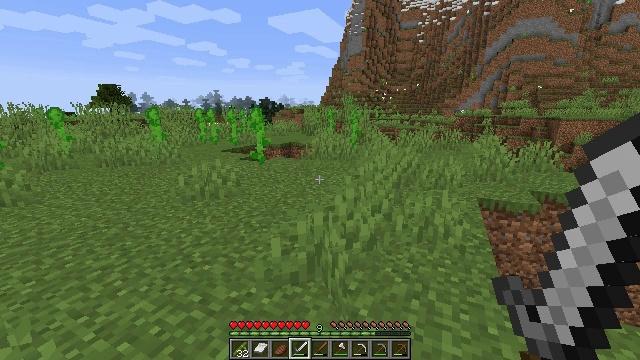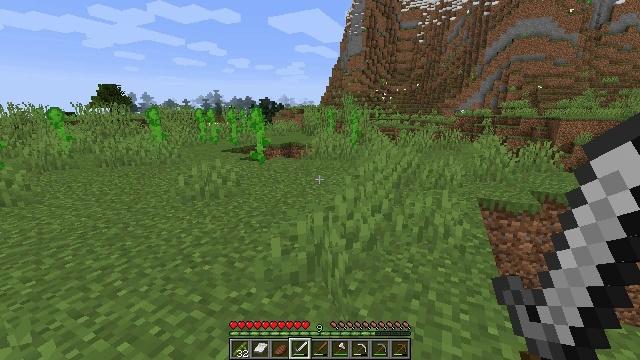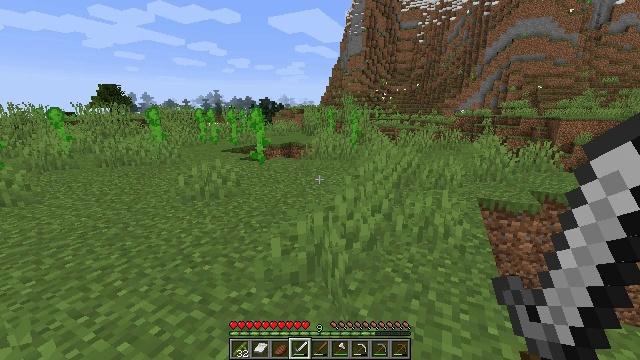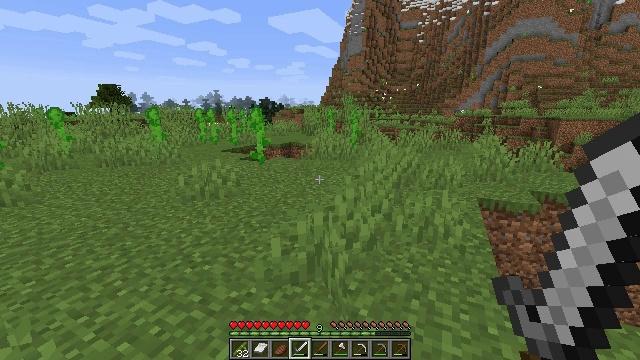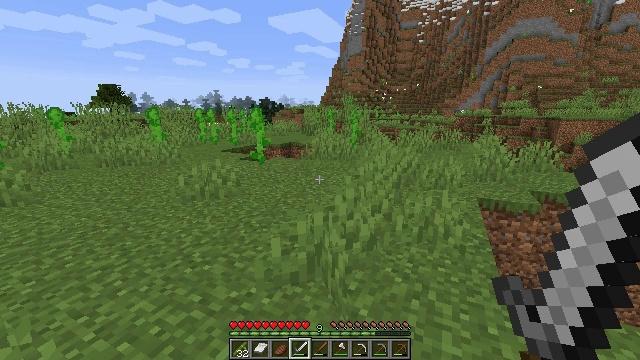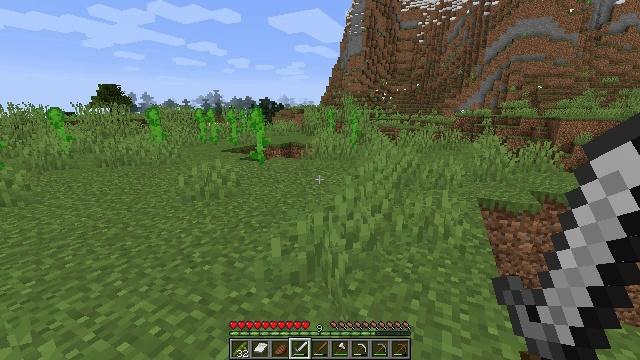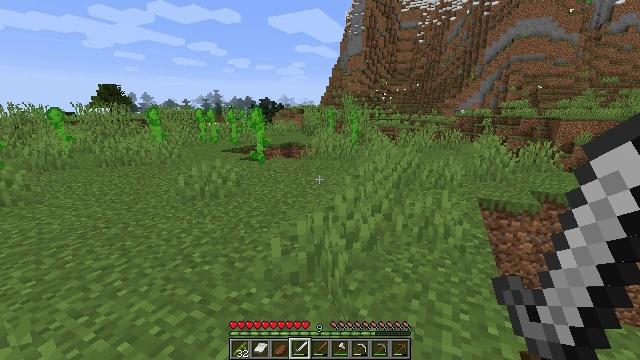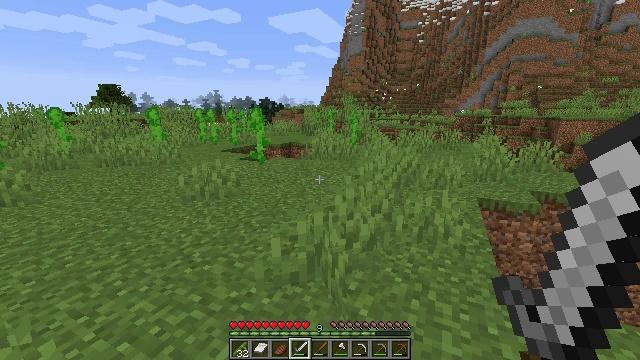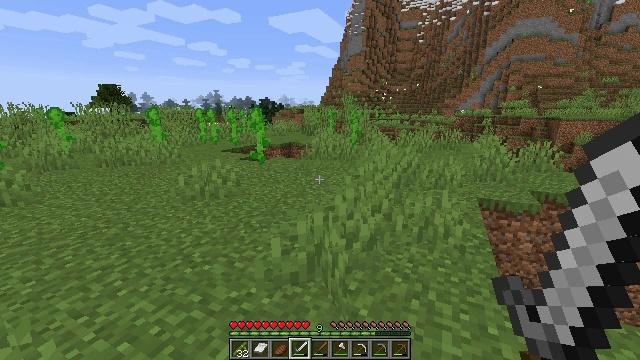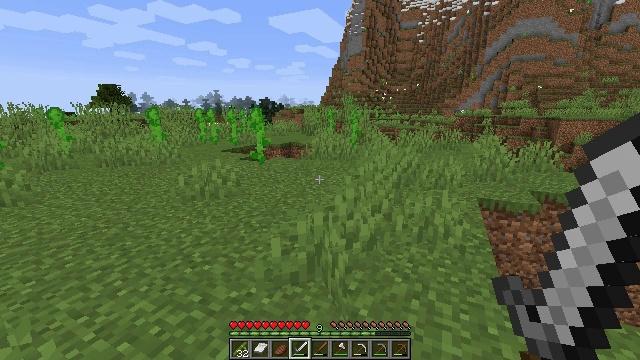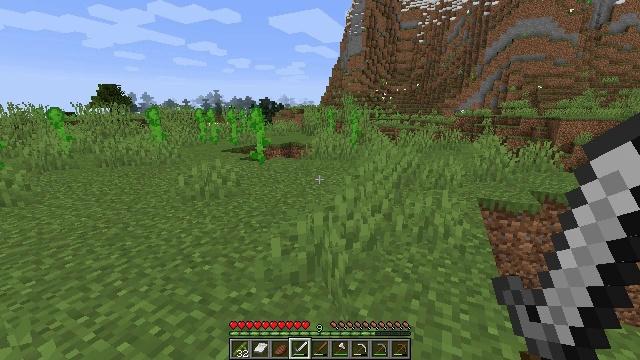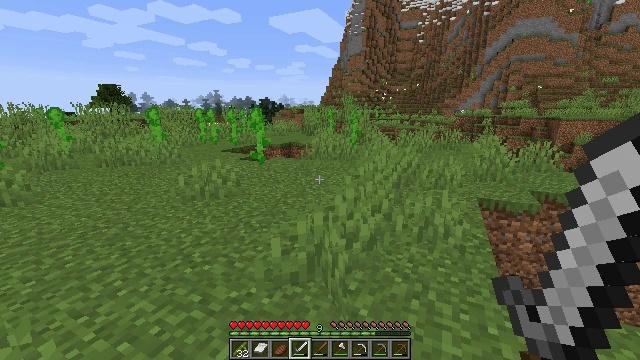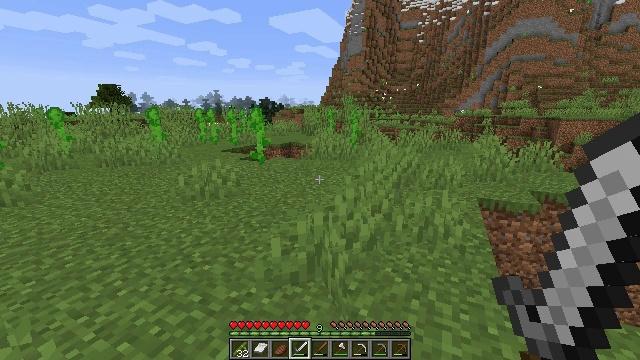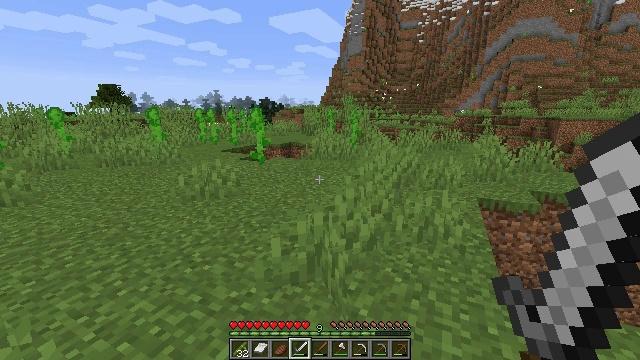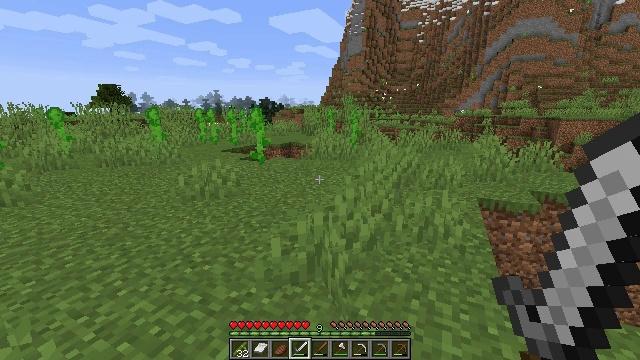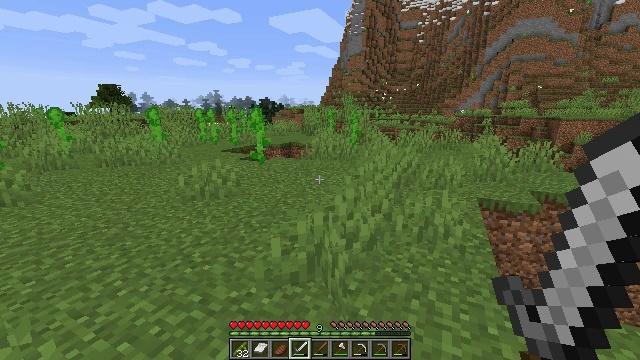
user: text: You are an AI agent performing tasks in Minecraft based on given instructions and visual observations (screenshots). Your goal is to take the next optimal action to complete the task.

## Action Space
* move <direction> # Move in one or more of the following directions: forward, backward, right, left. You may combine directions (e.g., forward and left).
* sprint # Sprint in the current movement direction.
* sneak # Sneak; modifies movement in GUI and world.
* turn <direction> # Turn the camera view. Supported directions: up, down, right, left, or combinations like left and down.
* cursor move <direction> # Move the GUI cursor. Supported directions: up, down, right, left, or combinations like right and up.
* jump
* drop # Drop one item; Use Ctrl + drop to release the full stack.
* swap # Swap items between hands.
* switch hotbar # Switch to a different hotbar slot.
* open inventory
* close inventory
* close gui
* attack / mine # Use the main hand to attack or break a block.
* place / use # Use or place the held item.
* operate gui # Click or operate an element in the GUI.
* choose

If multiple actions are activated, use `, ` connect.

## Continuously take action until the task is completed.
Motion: motion action
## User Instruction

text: Break the sweet berry bush to collect berries.
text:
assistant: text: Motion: no_op
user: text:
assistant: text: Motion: no_op
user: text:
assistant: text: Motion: no_op
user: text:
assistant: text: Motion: no_op
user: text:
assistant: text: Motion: no_op
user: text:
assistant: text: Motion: no_op
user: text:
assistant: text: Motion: no_op
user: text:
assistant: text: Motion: no_op
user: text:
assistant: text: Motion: no_op
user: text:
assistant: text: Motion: no_op
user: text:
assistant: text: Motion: no_op
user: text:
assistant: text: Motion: no_op
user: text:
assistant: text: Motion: no_op
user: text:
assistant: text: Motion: no_op
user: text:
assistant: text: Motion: no_op
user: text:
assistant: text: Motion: no_op
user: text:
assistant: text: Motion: no_op
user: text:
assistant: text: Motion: no_op
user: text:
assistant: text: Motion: no_op
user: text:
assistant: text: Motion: no_op
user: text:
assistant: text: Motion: no_op
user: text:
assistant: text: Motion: no_op
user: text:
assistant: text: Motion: no_op
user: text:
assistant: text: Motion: no_op
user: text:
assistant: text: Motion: no_op
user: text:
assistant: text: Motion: no_op
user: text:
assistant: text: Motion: no_op
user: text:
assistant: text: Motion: no_op
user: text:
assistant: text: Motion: no_op
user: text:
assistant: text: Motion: no_op